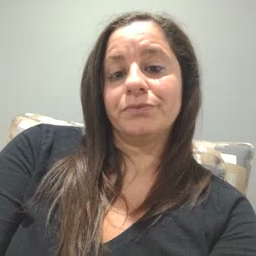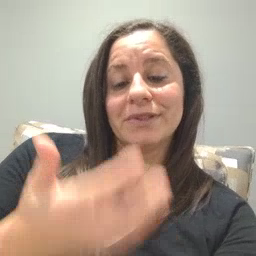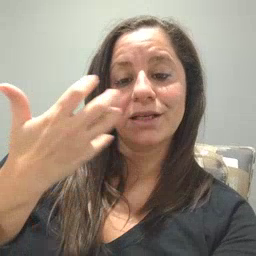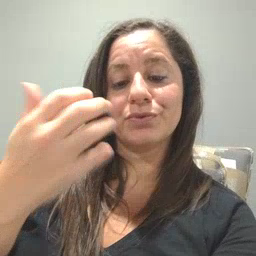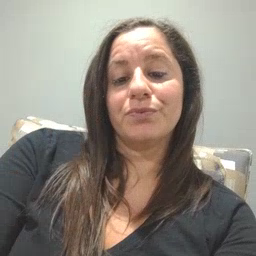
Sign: tiger